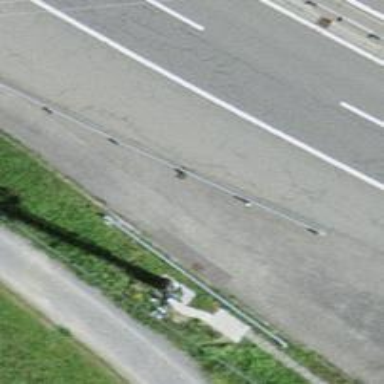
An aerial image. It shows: Communication mast tower.